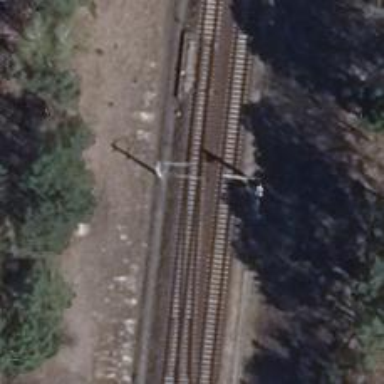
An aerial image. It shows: Railway switch with the turnout on the left side.